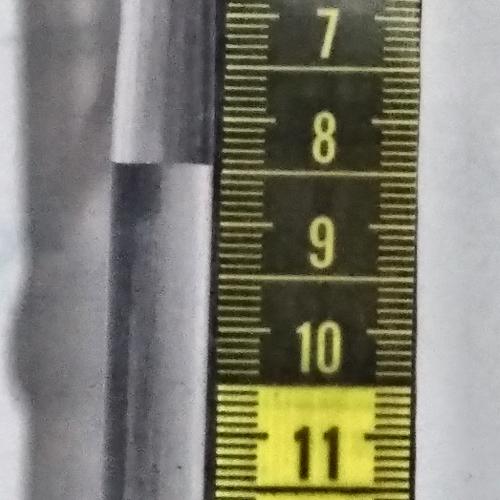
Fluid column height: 8.5 cm